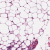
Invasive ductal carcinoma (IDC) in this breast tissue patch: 0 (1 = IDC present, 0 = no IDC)